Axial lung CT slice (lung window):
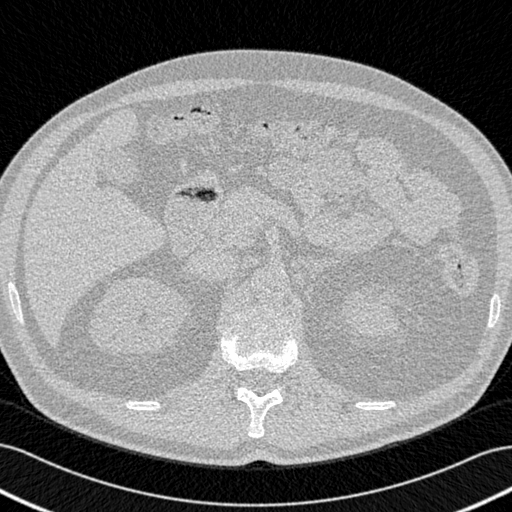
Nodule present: no